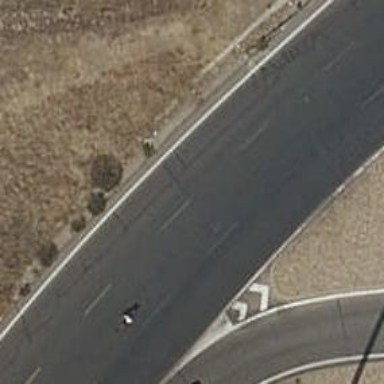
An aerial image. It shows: Primary road with asphalt surface.